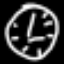
Label: clock